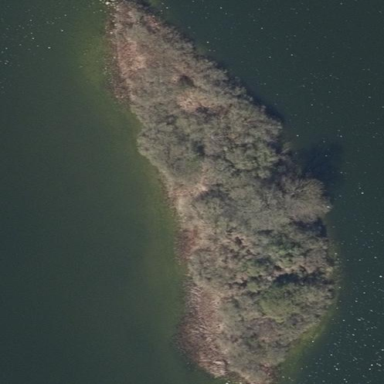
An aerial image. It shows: Islet within wet meadow natural wetland area.